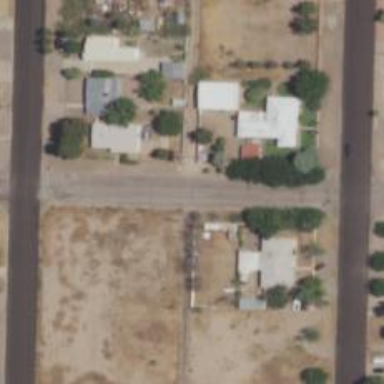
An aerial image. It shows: Alley classified as service road.